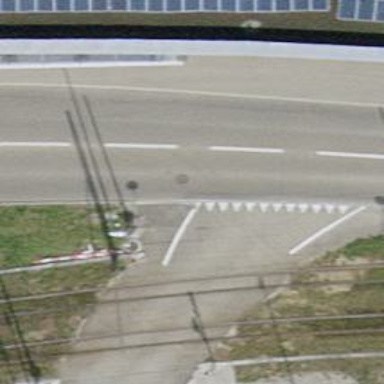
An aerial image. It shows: Lift gate barrier.